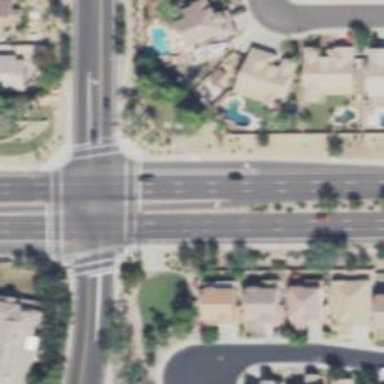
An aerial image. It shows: Solid stop line on the road.